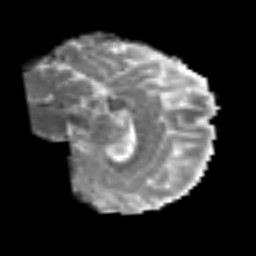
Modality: MD
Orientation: sagittal
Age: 49
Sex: male
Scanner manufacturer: siemens
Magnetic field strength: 3 T
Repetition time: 6.1 s
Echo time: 0.101 s